Current action and preconditions to check: trajectory_clear

Your task: For each precondition in the list above, predict whether it will hold at this action.

Consider the current scene as observed from the mobile robot's camera, and analyze the predicted future states of all dynamic agents (e.g., people, animals, vehicles, or any moving entities) within the NEXT SECOND.

IMPORTANT: Only answer "very likely" if you are absolutely certain—based on strong, clear evidence—that a dynamic agent will violate the precondition in the predicted future state. Do NOT answer "very likely" for unlikely, ambiguous, or low-probability risks.

Ask yourself for each precondition: Is there a high probability, with clear and convincing evidence, that the predicted future states of any dynamic agent will interfere with the predicted future state of the currently executing action within the NEXT SECOND, causing that precondition to fail?

Assess the risk level based on these predictions. Use "likely" or "very likely" if motions create a clear risk of interference.

Use "neutral" or "improbable" if agents are nearby but their predicted paths are clearly diverging or non-conflicting.

Failure Risk Categories: "very improbable", "improbable", "neutral", "likely", "very likely"

Answer Format: Output ONLY the probability_of_failure value from these categories: "very improbable", "improbable", "neutral", "likely", "very likely"

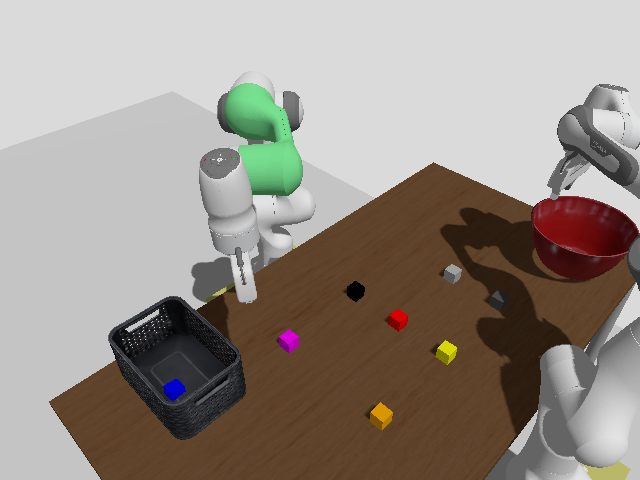

Answer: very improbable